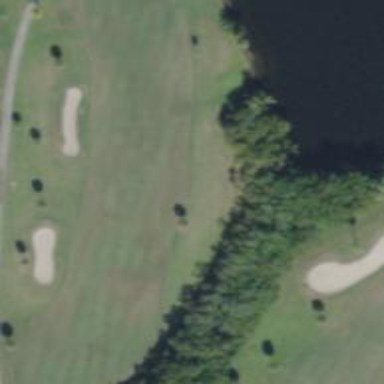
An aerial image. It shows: Golf hole.